Interaction volume radius: 10 \u00c5
Interaction volume height: 10 \u00c5
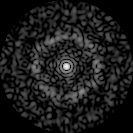
Disorder parameter: 0.8224